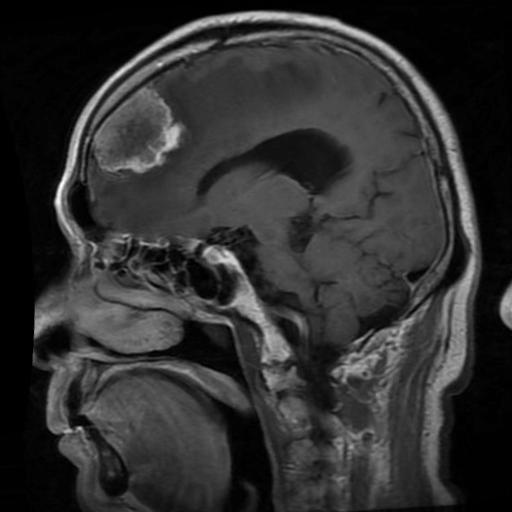
Label: meningioma